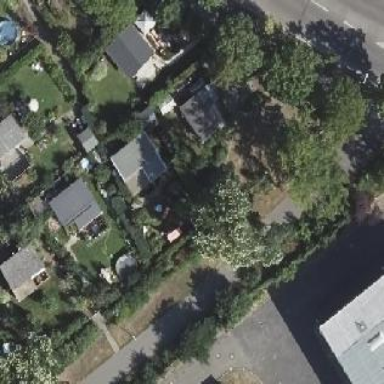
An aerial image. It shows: Plot within allotments.